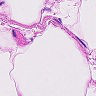
Metastatic tissue present: no